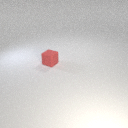
small red rubber cube